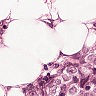
Metastatic tissue present: yes